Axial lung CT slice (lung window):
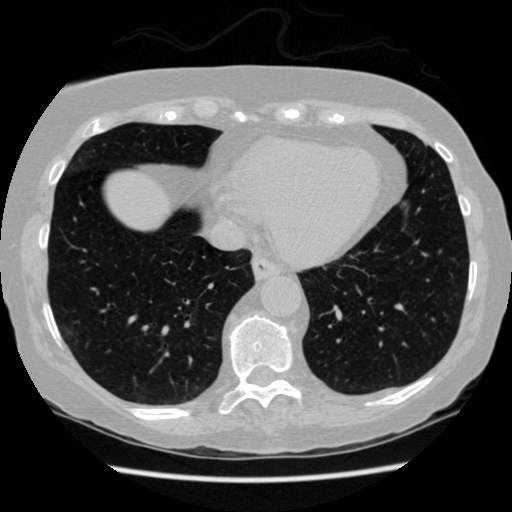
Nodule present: no